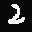
Label: 2